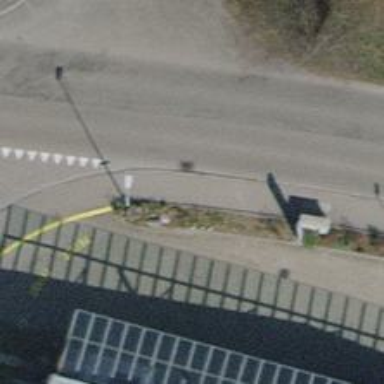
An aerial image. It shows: Asphalt sidewalk along the footway.